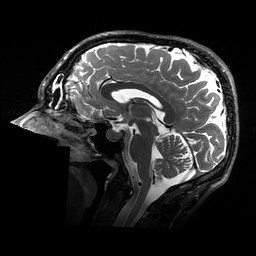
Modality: T2w
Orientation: axial